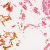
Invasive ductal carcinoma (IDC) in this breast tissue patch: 0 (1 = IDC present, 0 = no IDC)